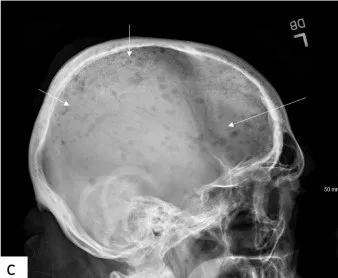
Skull.
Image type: radiology (x_ray)